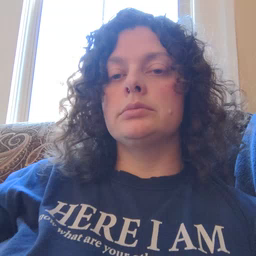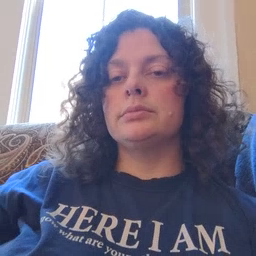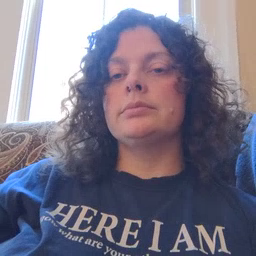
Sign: tomorrow